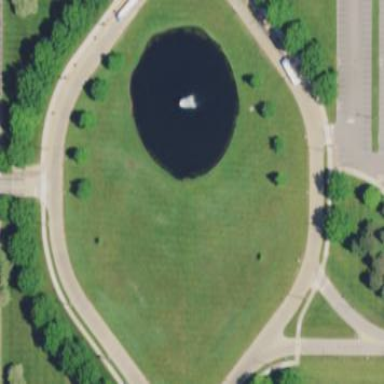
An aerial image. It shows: Water fountain within natural setting.